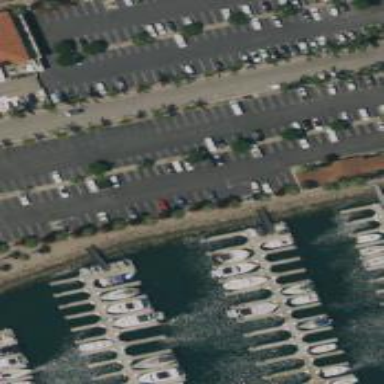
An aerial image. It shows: Dock located along the waterway.